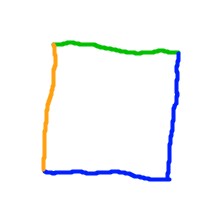
Shape: square